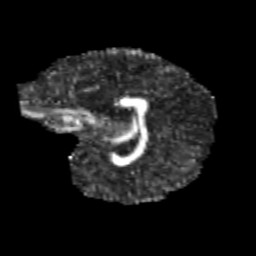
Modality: FA
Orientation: sagittal
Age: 10
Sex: male
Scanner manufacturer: siemens
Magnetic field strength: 3 T
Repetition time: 3.8 s
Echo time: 0.07 s